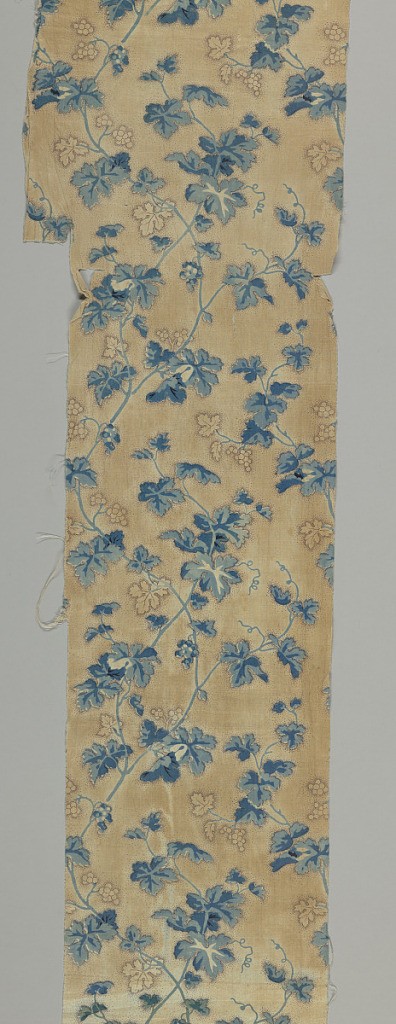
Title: Textile
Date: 19th century
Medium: cotton Technique: printed by engraved roller on plain weave
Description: Pattern of grapevines in two shades of blue. Black stipple pattern forms grape clusters, outlines the shapes of the vines, and adds veining details. Mottled tan ground.